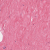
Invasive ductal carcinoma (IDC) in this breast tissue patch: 0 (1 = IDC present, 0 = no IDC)